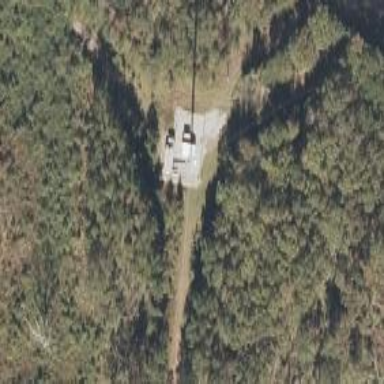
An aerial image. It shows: Communication mast tower.